Question:
When the instruction LOAD 800 is fed I understand how the other values are loaded into the accumulator but I don't know how you get the results for indexed and indirect addressing.
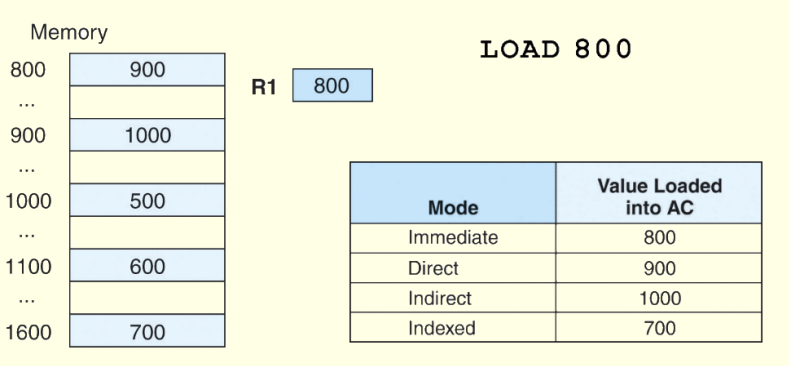
Answer: Not sure which architecture you're discussing so I'll just explain generically as best I can (based on experience wtih more concrete architectures, and investigative analysis of the stuff shown in the graphic you posted).
1. Immediate mode means use the immediate value, so something like load r2, #800 would put the immediate value 800 into register 2.
2. Direct means direct memory access, so something like load r2, 800 loads the value from memory address 800, and that value is 900.
3. Indirect means indirect memory access, so something like load r2, (800) loads the value from the memory address at memory address 800. The memory address at 800 is 900 and the value at 900 is 1000.
4. This one is a register/base-address combination like load r2, (r1,#800). What that would do would be to add register 1 and the immediate value 800 (to get 1600) then grab the value from that memory location, giving 700.